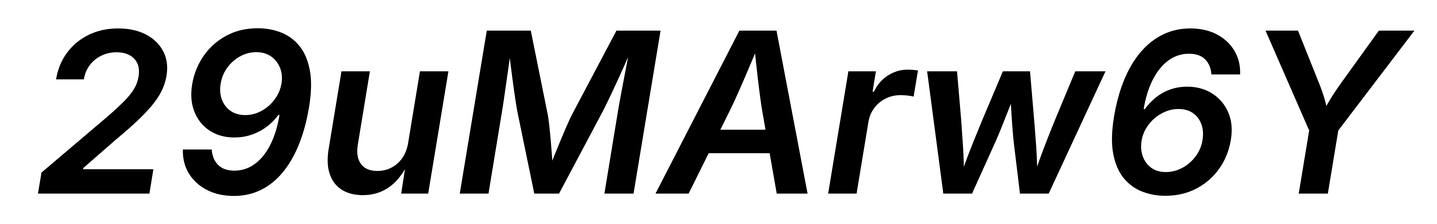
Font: Inter-Italic_SemiBold_Italic